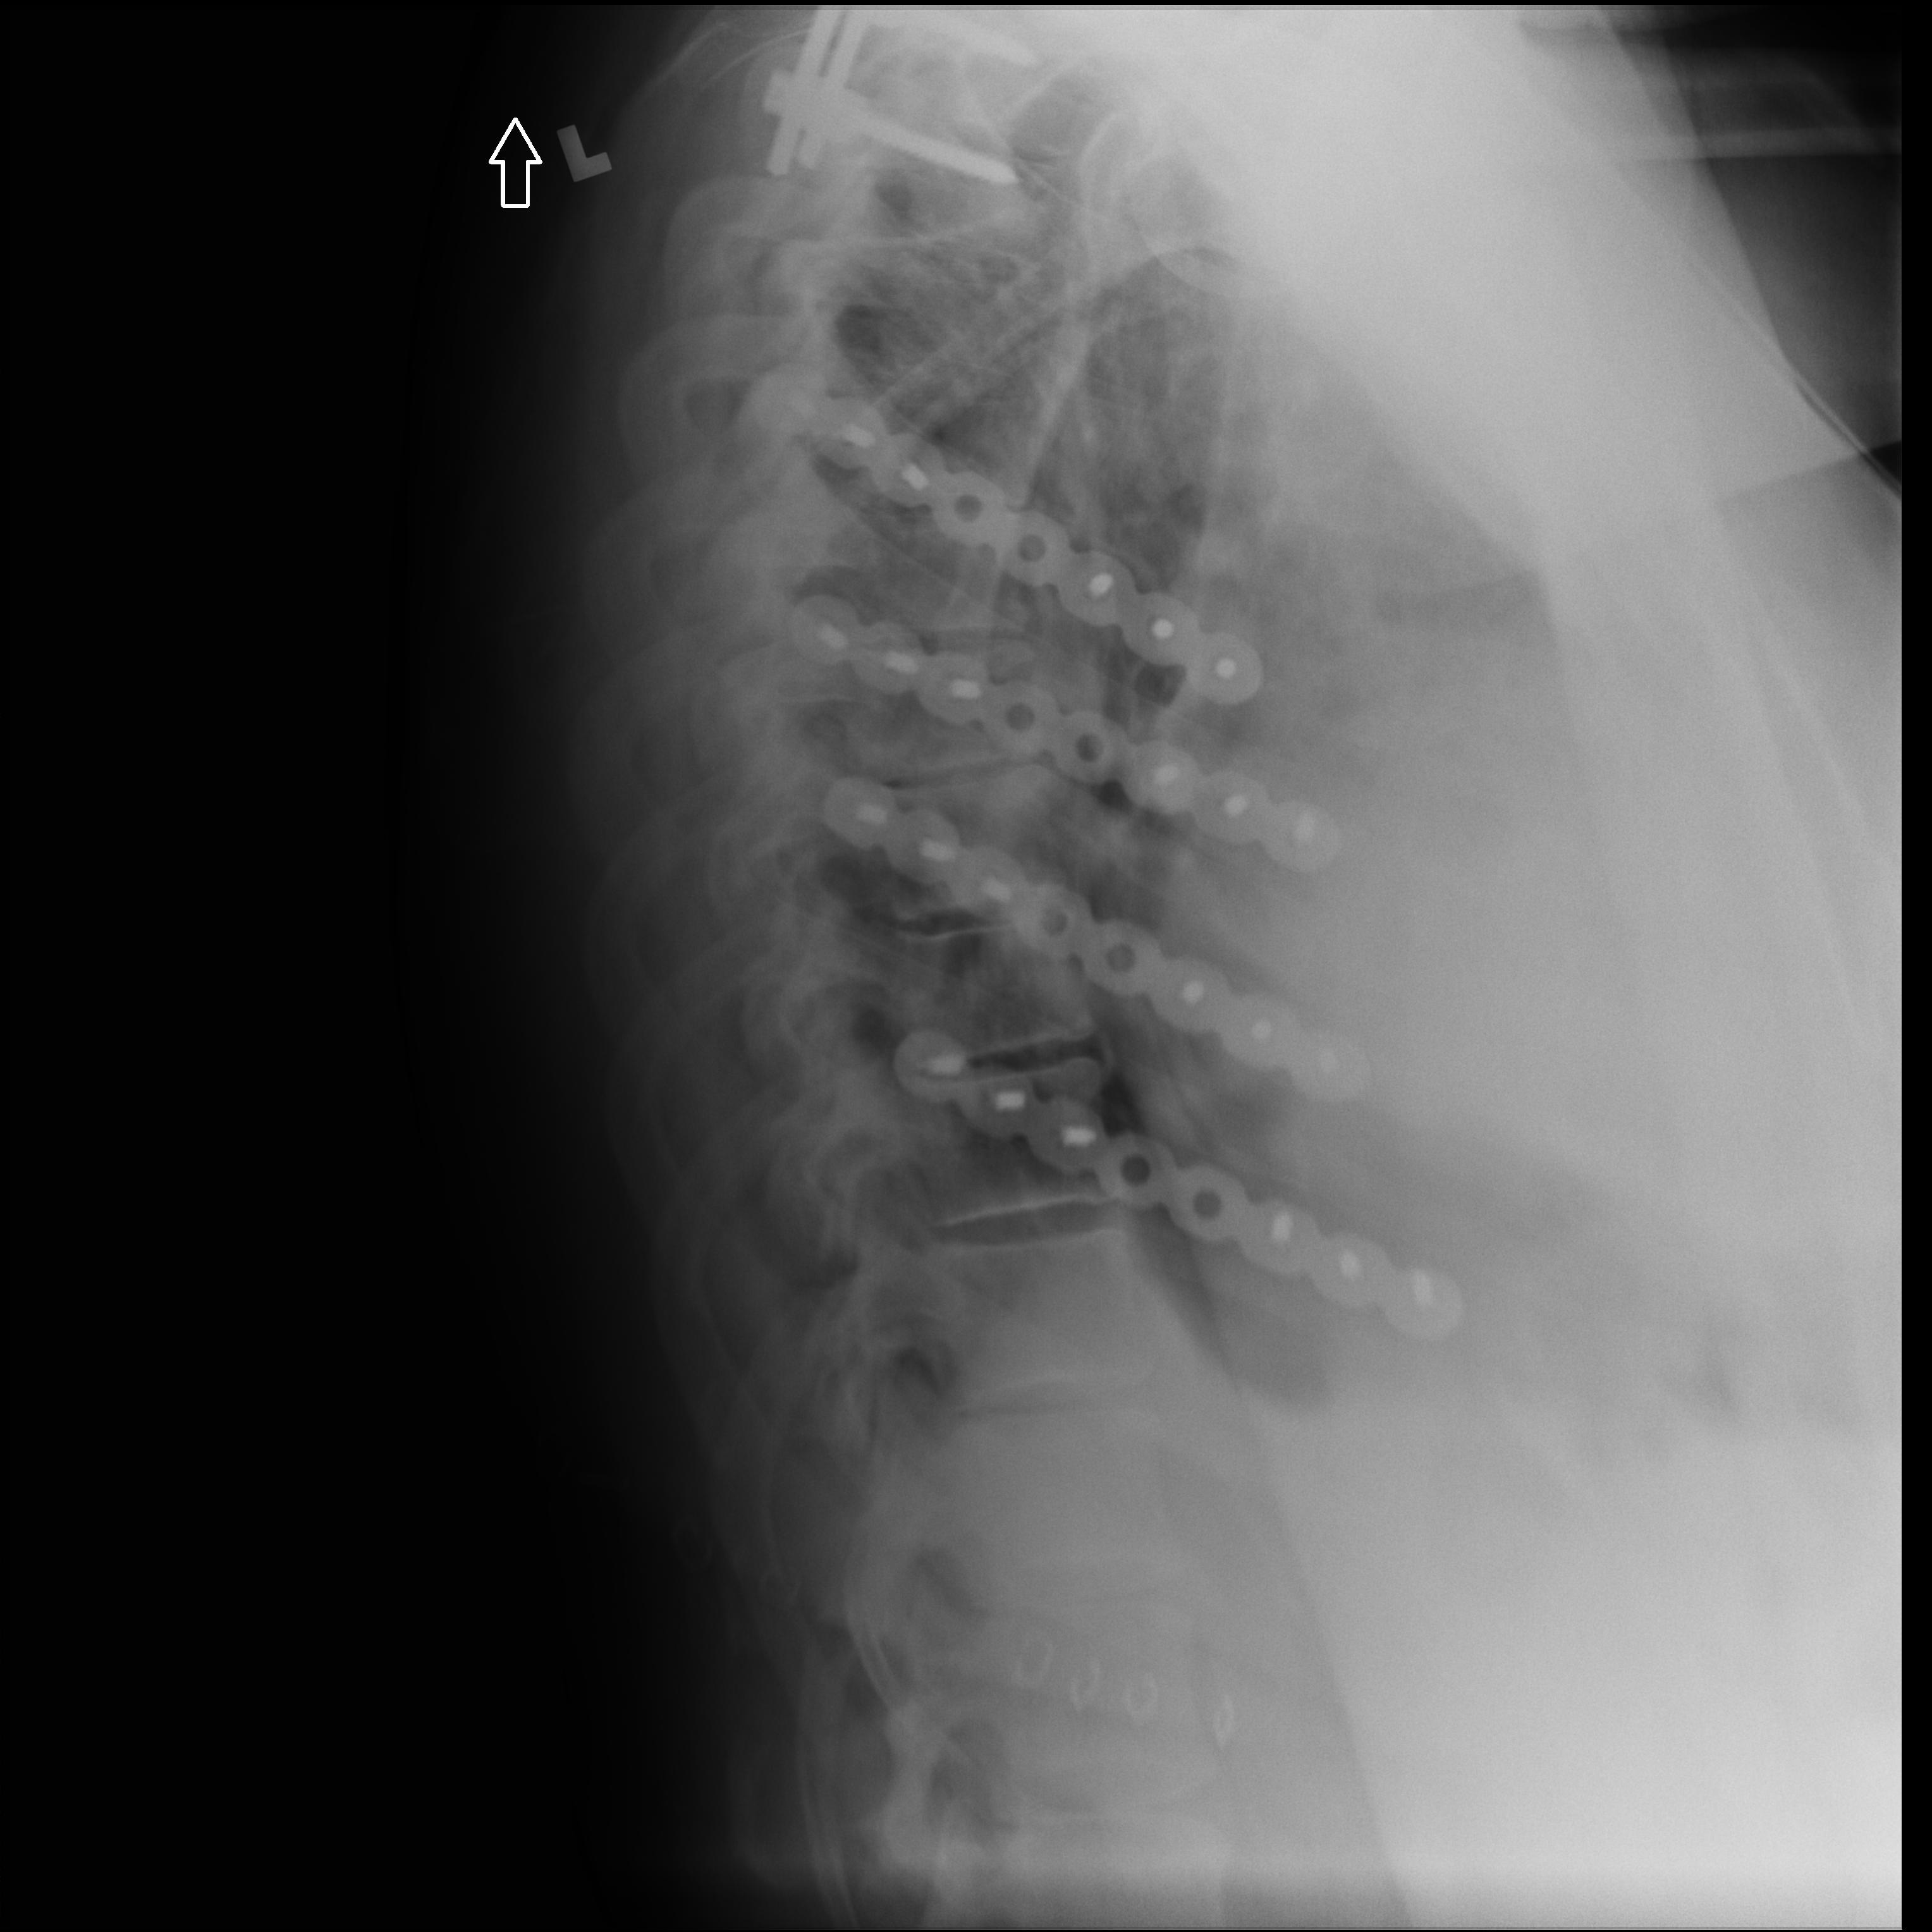
View: LATERAL
Implant manufacturer: medtronic solera